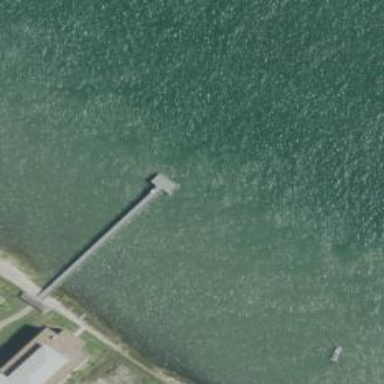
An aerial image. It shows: Man-made pier.